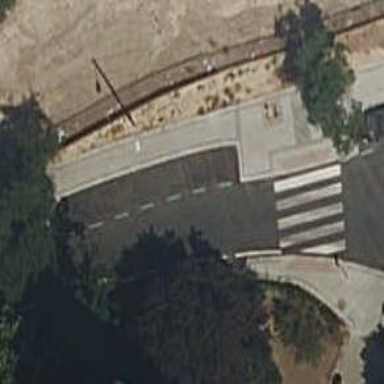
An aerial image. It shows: Pedestrian road.